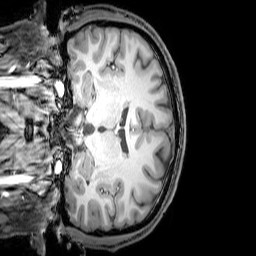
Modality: T1w
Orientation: coronal
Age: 24
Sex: male
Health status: healthy
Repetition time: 0.081 s
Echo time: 0.037 s